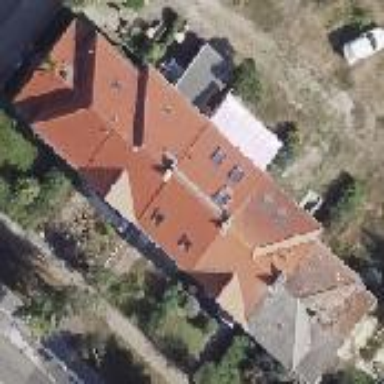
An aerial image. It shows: House with hipped roof.